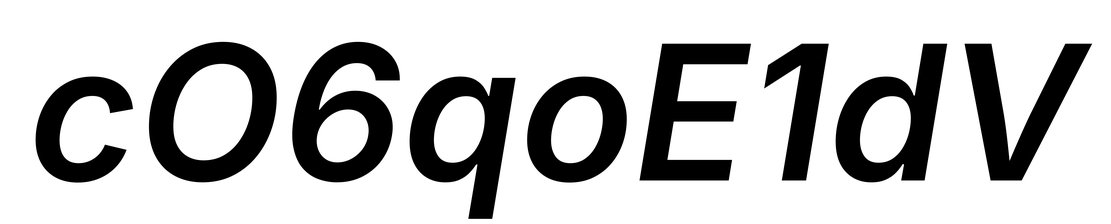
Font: Inter-Italic_SemiBold_Italic